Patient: sex M, age 48
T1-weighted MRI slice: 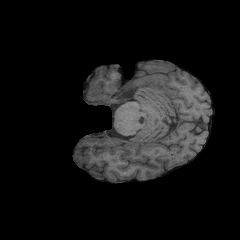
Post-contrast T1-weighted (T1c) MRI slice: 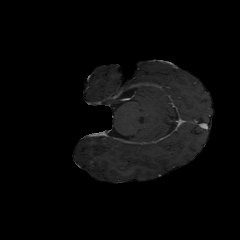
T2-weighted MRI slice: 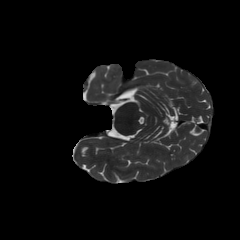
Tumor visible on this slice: no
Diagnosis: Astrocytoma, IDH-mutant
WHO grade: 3